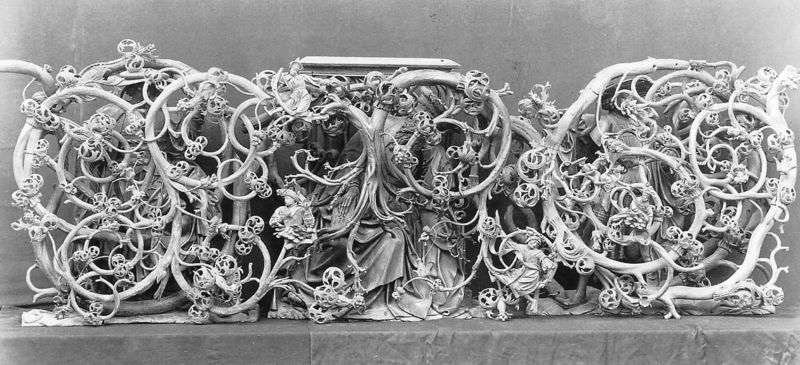
Titel: Wurzel Jesse in der Predella des Marienretabels
Künstler: Henrick Douwerman
Standort: Xanten, St.Viktor (EU - D - NRW)
Schlagwörter: baum, blätter, hand, weiß, bäume, menschen, äste, holz, schwarz, rosen, tuch, ornament, stein, ast, busch, gewand, personen, pflanze, pflanzen, gotik, engel, ranken, skulptur, statue, moderne, figuren, metall, bildhauerei, geheimnisvoll, geflecht, wurzel, zweig, kugeln, pult, ranke, schnitzerei, totenkopf, verwelkt, geäst, blattwerk, dornen, filigran, maria, verdeckt, verzierungen, schnitzen, masken, stammbaum, totenköpfe, bäue, drehungen, äsate